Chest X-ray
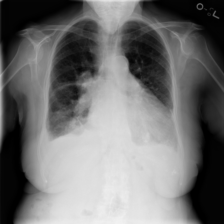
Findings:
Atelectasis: negative
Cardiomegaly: negative
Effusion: positive
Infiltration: negative
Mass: positive
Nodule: negative
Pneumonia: negative
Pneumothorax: negative
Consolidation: negative
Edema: negative
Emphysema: negative
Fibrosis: negative
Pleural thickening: negative
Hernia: negative